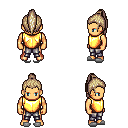
a pixel art fantasy rpg character, male body template, human, tanned skin, gold chest armor, metal pants, white blonde long topknot hairstyle, white slippers, four views (front, back, left, right), 2x2 character sprite sheet, small pixel art, hard edges, no anti-aliasing